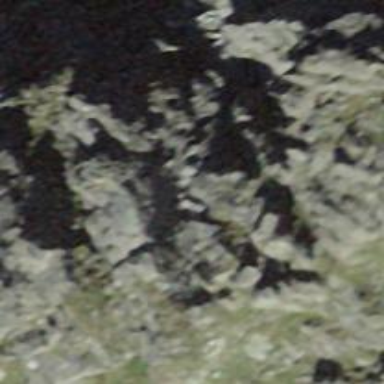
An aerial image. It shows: Natural cliff.